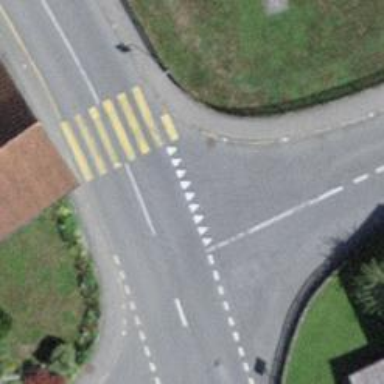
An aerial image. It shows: Road with "give way" sign.